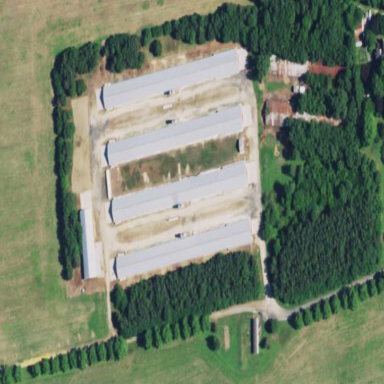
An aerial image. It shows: Farmyard area.